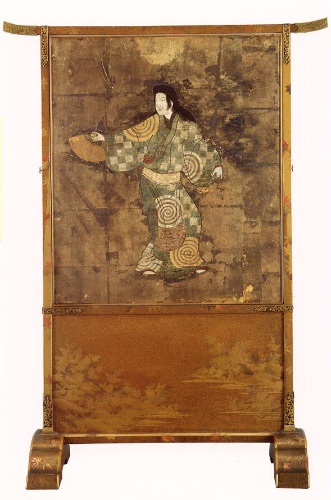
Title: 舞姫図・紅葉蒔絵衝立|Freestanding Screen with Dancer
Date: 17th century
Object type: Screen
Classification: Paintings
Medium: Ink, color, and gold on gilt paper, mounted on a lacquered screen
Culture: Japan
Period: Edo period (1615–1868)
Dimensions: 20 x 16 15/16 in. (50.8 x 43.1 cm)
Department: Asian Art
Credit line: H. O. Havemeyer Collection, Bequest of Mrs. H. O. Havemeyer, 1929
Accession year: 1929
Repository: Metropolitan Museum of Art, New York, NY
Tags: Fans|Women|Dancers